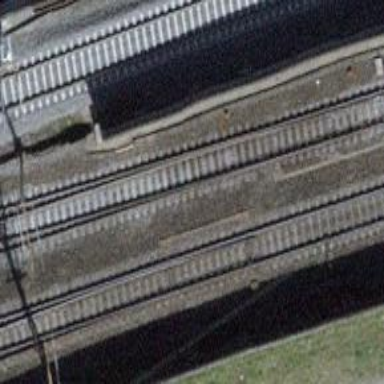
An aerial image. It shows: Railway switch.